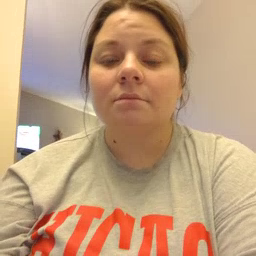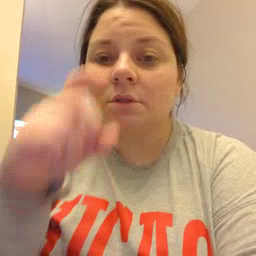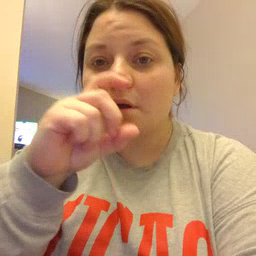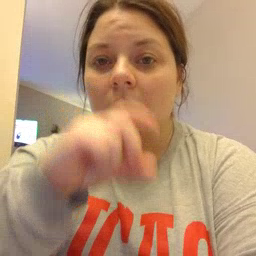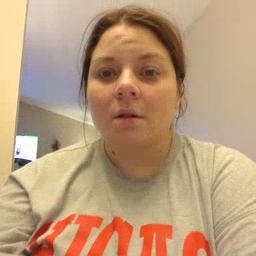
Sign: doll